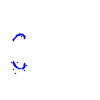
Particle: kaon